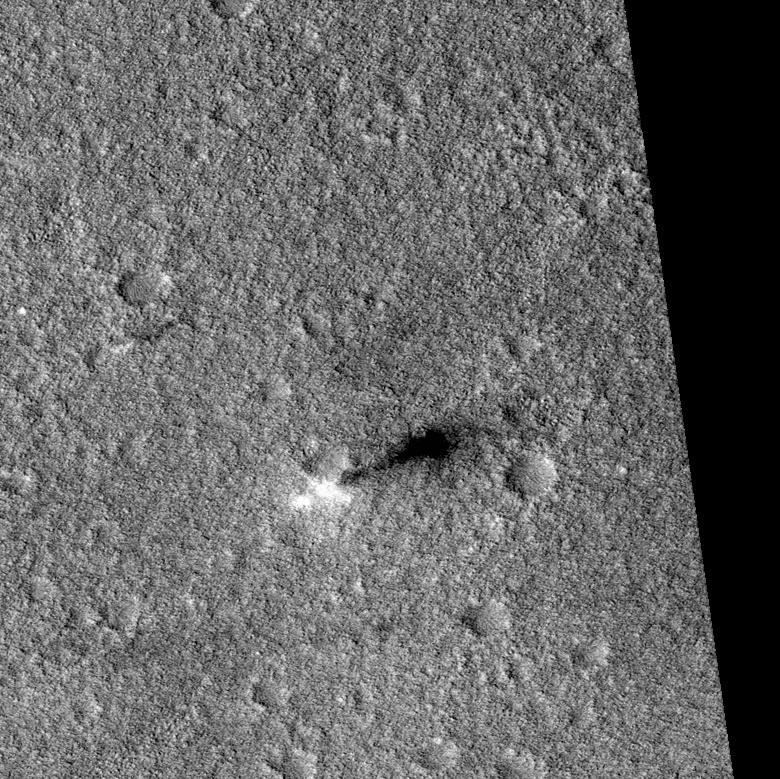
Label: dustdevil